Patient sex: F
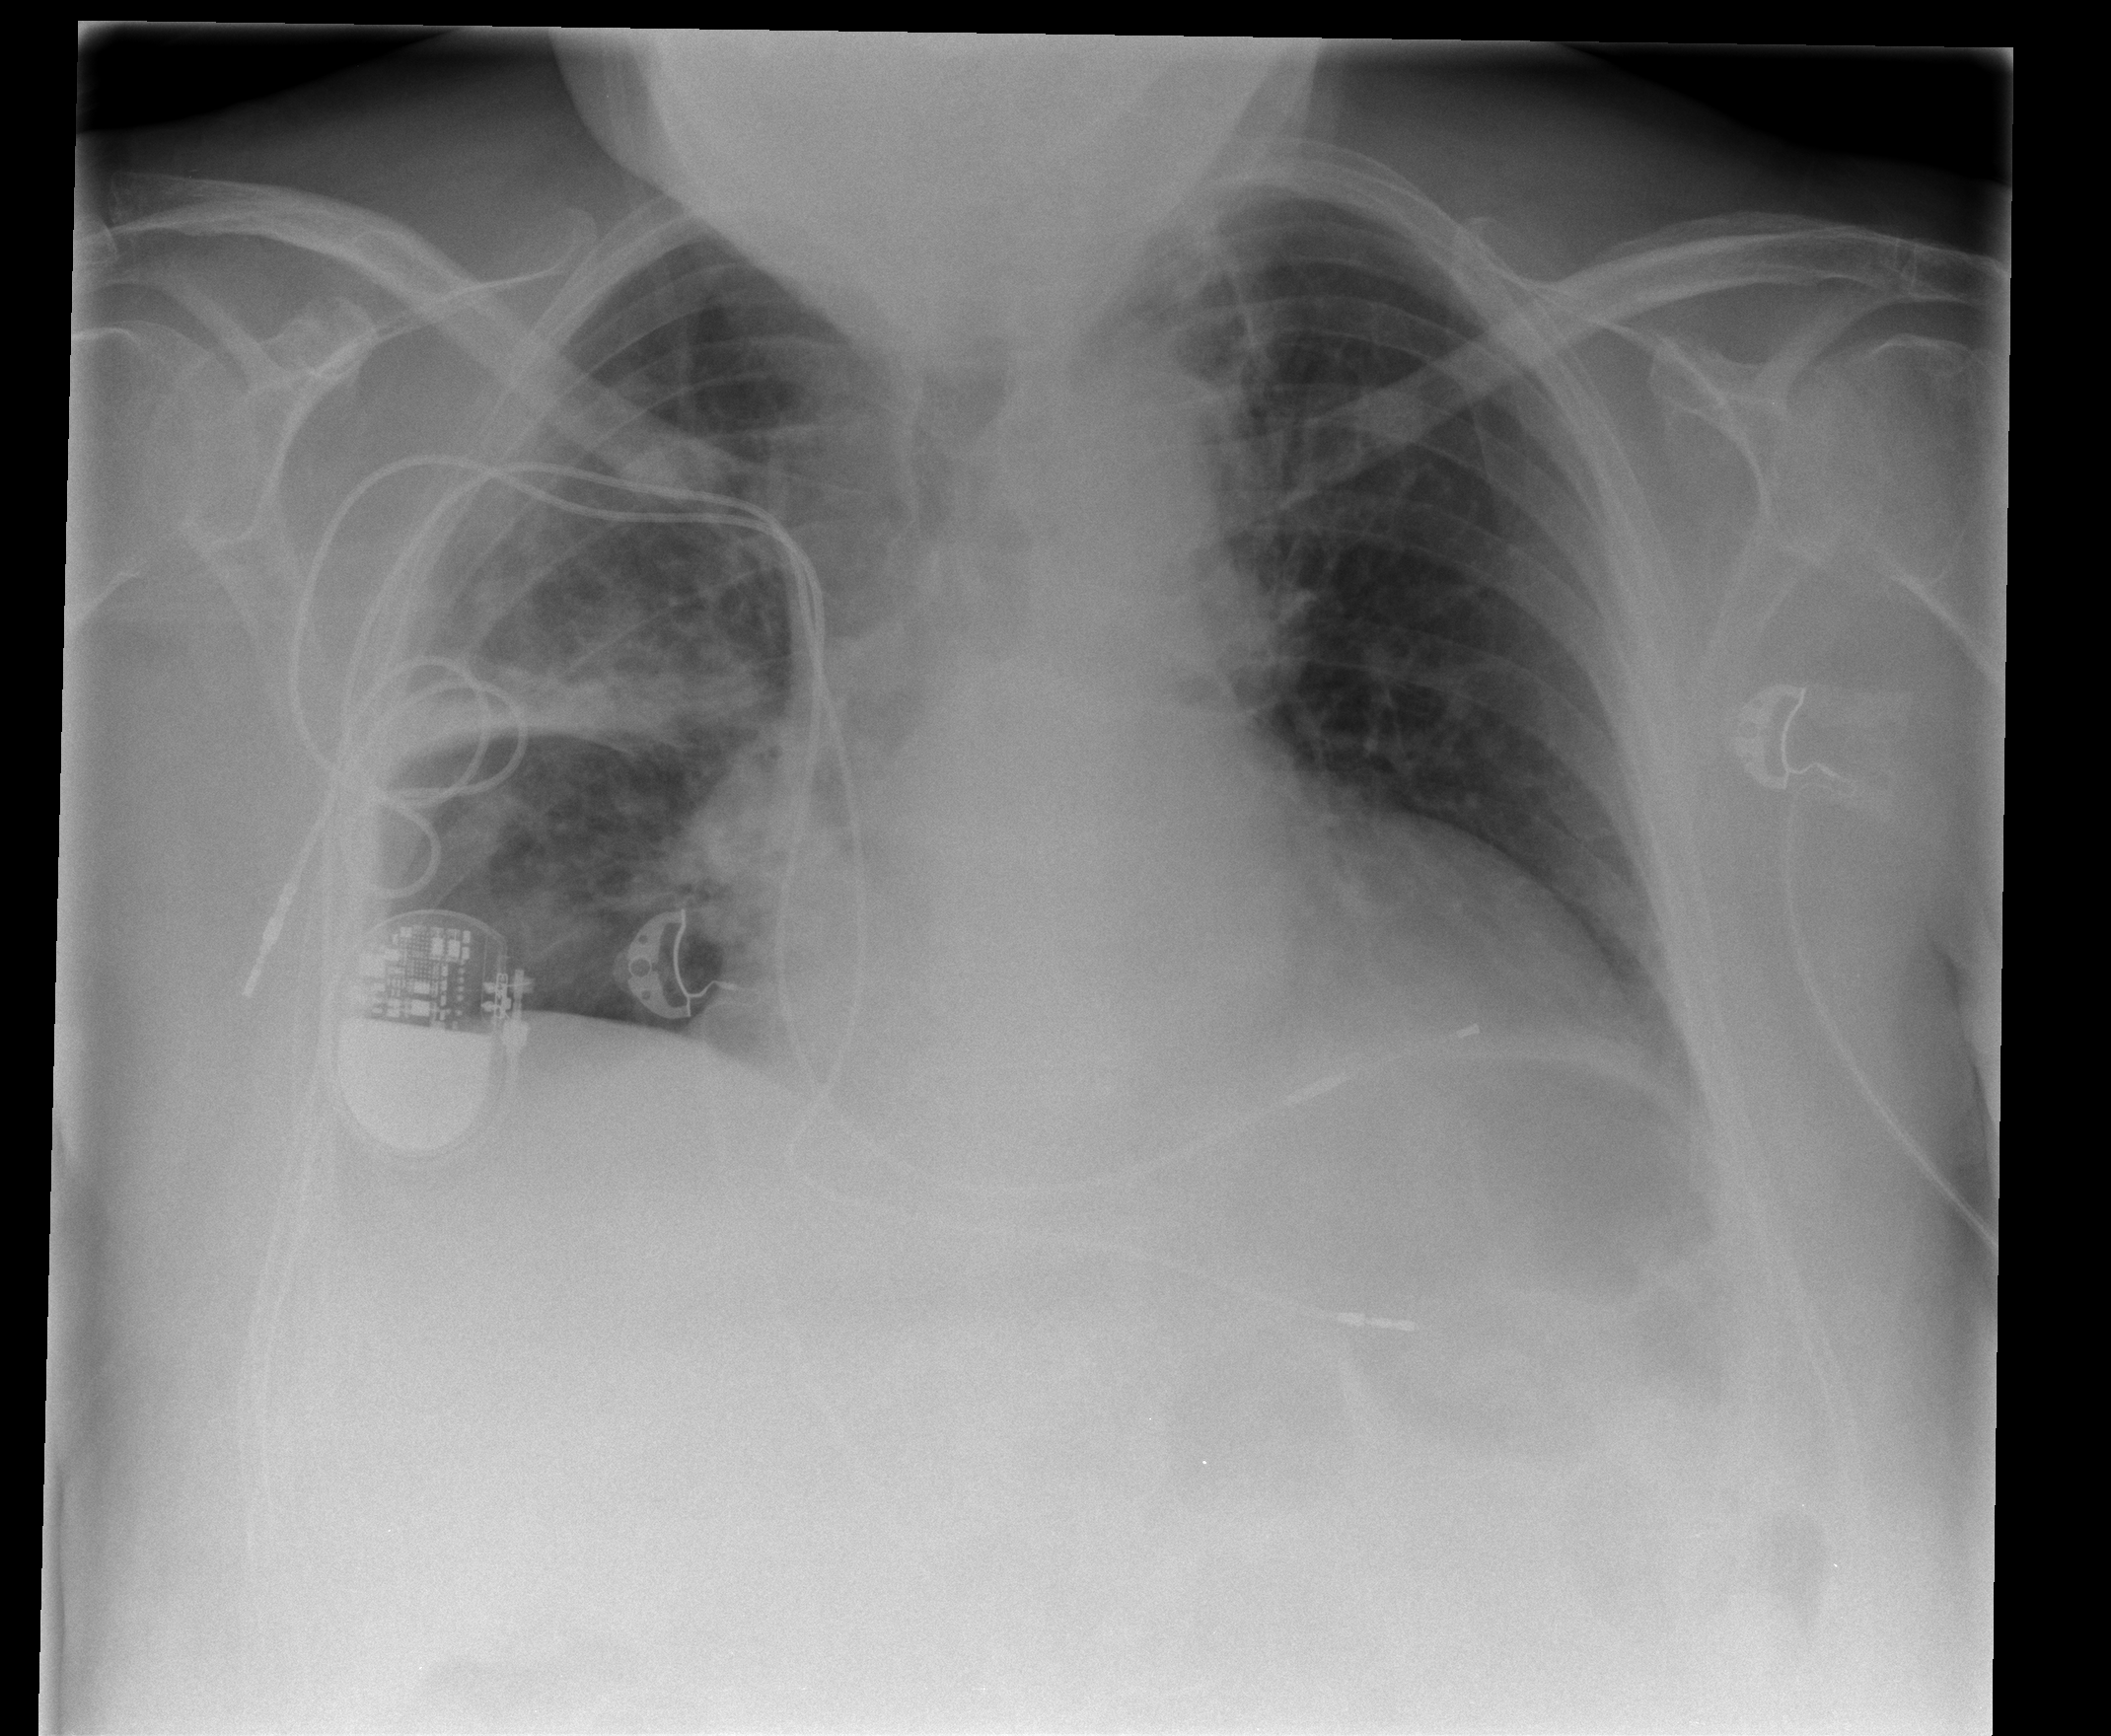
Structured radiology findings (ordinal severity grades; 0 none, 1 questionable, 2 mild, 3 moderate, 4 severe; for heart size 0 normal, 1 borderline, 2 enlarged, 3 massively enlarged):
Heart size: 2
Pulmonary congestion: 2
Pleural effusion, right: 2
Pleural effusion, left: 2
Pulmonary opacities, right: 2
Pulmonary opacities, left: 0
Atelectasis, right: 2
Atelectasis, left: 2